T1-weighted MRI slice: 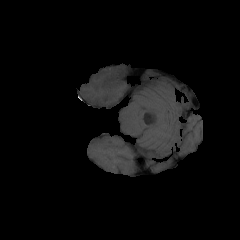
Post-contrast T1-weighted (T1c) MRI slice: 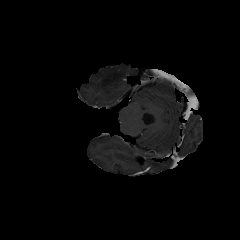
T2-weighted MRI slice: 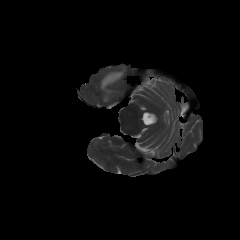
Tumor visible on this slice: yes